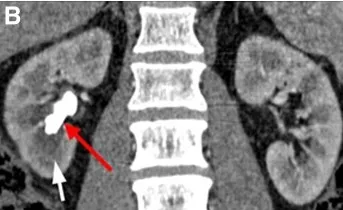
Coronal. Arterial phase CT images at the level of the kidneys showing partial staghorn calculus in the right collecting system (red arrows). There is heterogeneous enhancement of the right kidney (white arrows) radiographically consistent with pyelonephritis and abnormal proximal right ureteral enhancement (white arrowhead) radiographically consistent with ureteritis.
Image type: radiology (ct)